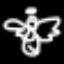
Label: angel